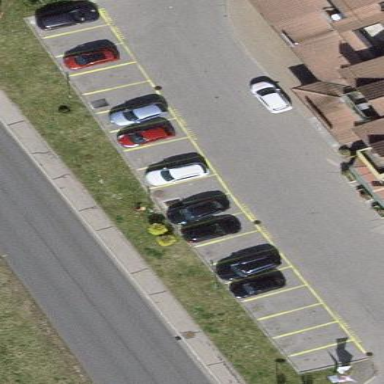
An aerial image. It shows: Parking area with asphalt surface.